Question: While working with iOS 5.1 Simulator app felt great, but after testing it on iOS 4.3 Simulator some sort of unintelligible issue appeared:
I use custom UITableViewCell for UITableView, and it has few UILabels and one UITextView. The problem is that textColor property seems not to work at all - all the text on my labels remain being invisible despite the background is shown and NSLog prints right text. I tried changing textColor value both in IB and programmatically but neither helped.
What about UITextView - it's ok. I guess, I could substitute all the labels with textViews, but it's not the good way of programming, is it?
I'll be thankful no end for any kind of your help because it just blows my mind away!
'''
- (UITableViewCell *)tableView:(UITableView *)tableView
cellForRowAtIndexPath:(NSIndexPath *)indexPath {
FeedItemCell *cell = [tableView dequeueReusableCellWithIdentifier:[FeedItemCell cellID]];
if (!cell) {
cell = [FeedItemCell cell];
}
NSIndexPath *selectedPath = [tableView indexPathForSelectedRow];
if (selectedPath && (indexPath.row == selectedPath.row) ) {
[self selectRowAtIndexPath:indexPath];
}
[cell fillWithContents:[feedItemsController.fetchedObjects objectAtIndex:indexPath.row]];
return cell;
}
//---
@implementation FeedItemCell
- (void)fillWithNewsItemContents:(FeedItem *)feedItem {
self.nameLabel.text = [feedItem.creator fullName];
self.dateLabel.text = [TimeFormatter newsTimeWithDate:feedItem.postedDate];
self.detailTextView.text = [FeedItemCell detailTextViewStringFromFeedItem:feedItem];
self.commentLabel.text = [self _commentsTitleWithNews:feedItem];
self.avatarImageView.image = [feedItem.creator avatar];
}
'''
All the 'UILabel's are defined in 'xib'-file

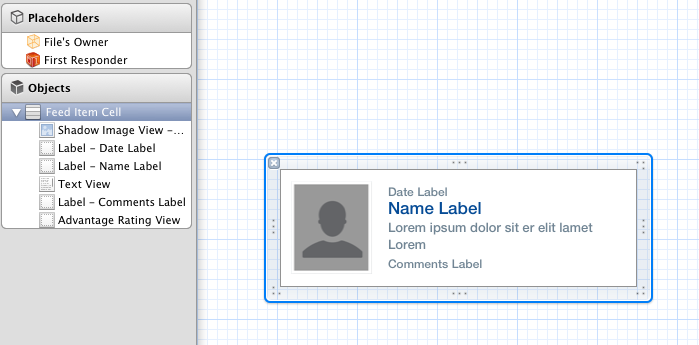
Answer: It seems like I found the solution. For some reason 'UILabel' doesn't support Helvetica Neue font in iOS 4.3 (in spite of fact that 'UITextView' does).
I just noted it adding other test 'UILabel's and, after success, trying to find difference between new and old ones.
Thus now it takes only to choose another suitable font :)
Thank you all very much and sorry for troubling without worth reason.